Interaction volume radius: 10 \u00c5
Interaction volume height: 15 \u00c5
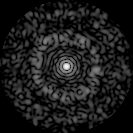
Disorder parameter: 0.8438